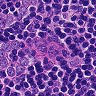
Metastatic tissue present: yes